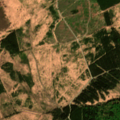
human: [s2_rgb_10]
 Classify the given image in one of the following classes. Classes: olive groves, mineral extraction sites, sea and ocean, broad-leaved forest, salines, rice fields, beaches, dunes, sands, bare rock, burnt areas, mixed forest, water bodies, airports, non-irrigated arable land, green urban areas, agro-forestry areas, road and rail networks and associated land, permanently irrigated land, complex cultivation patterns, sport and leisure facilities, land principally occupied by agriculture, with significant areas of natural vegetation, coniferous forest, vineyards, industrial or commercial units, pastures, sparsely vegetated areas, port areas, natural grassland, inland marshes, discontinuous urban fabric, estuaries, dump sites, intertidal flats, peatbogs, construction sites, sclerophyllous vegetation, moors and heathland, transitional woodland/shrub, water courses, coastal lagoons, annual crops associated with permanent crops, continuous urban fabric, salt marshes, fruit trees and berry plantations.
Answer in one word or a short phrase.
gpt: mixed forest, transitional woodland/shrub, peatbogs